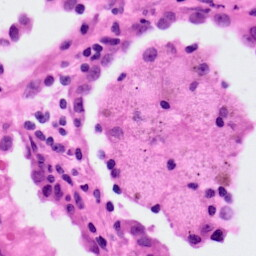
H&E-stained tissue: Lung